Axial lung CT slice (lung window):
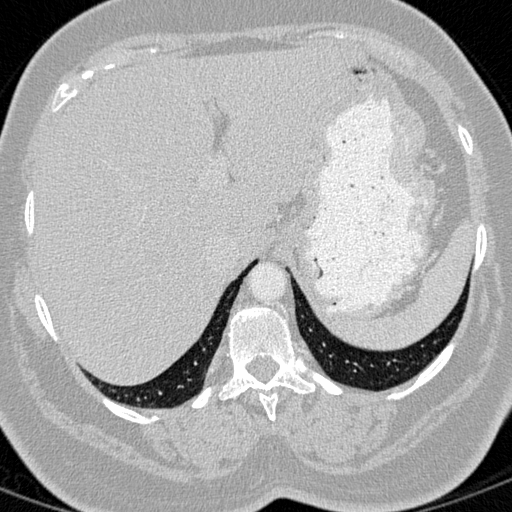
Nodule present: no